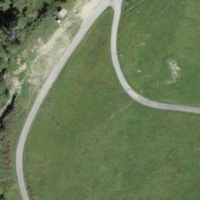
EUNIS habitat code: 26
Species observed at this site:
Papilio machaon